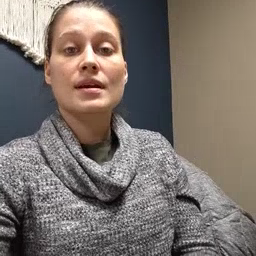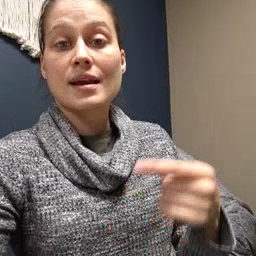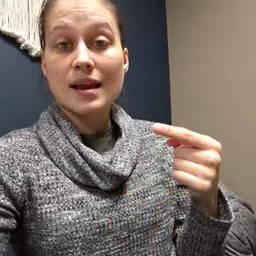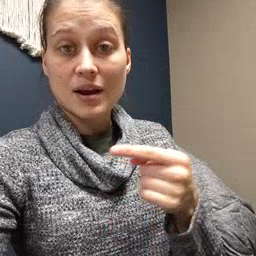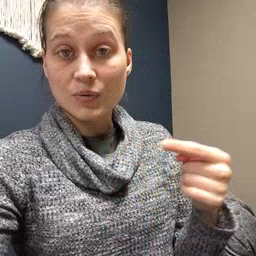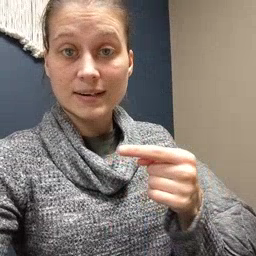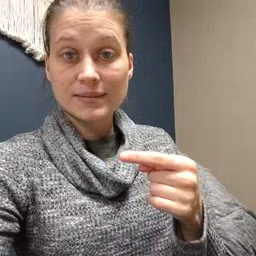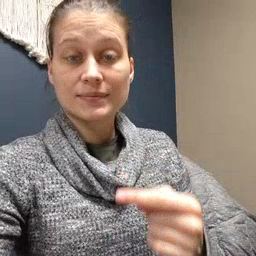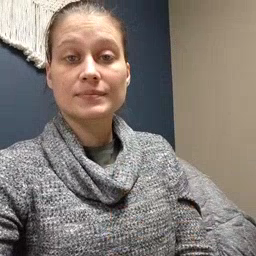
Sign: owie